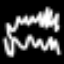
Label: squiggle